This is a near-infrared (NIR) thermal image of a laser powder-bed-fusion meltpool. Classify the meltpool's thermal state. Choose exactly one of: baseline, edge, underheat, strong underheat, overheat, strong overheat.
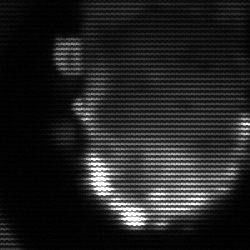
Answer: baseline